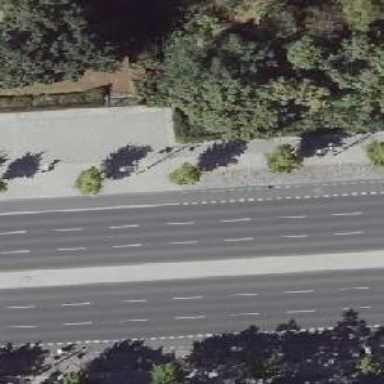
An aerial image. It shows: Asphalt road of primary importance with street-side parking available on the right side.